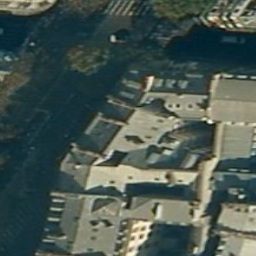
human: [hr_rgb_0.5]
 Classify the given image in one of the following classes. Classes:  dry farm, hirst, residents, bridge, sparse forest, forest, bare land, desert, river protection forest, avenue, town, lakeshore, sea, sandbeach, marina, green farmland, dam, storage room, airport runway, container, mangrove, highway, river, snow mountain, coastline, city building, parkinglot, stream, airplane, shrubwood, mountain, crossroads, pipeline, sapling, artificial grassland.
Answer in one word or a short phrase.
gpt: city building